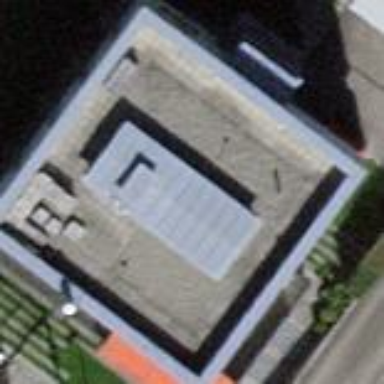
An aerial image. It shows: House with flat roof.